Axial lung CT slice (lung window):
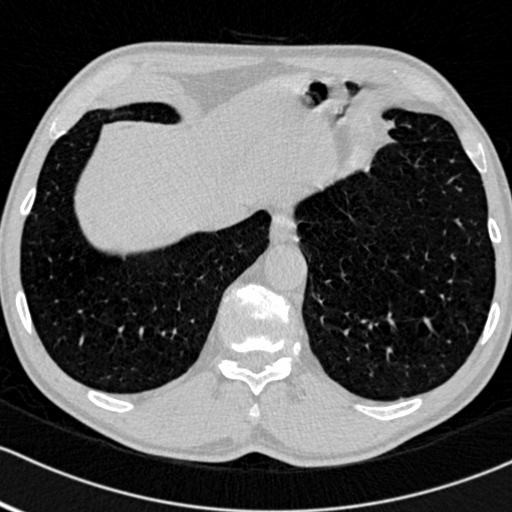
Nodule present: no